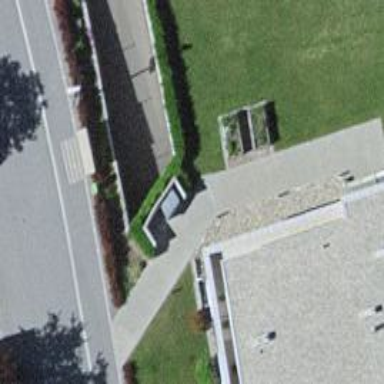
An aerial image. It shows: Parking entrance.